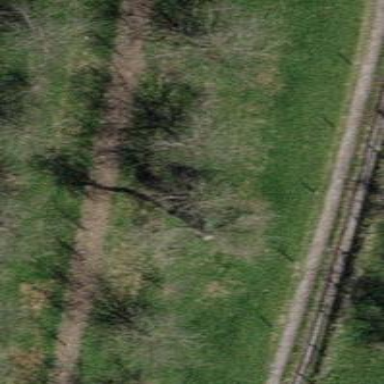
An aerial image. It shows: Orchard.